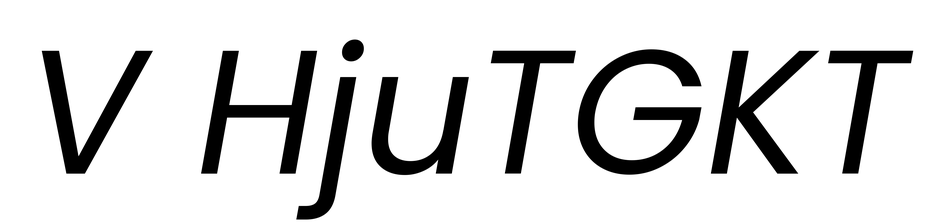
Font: Poppins-Italic